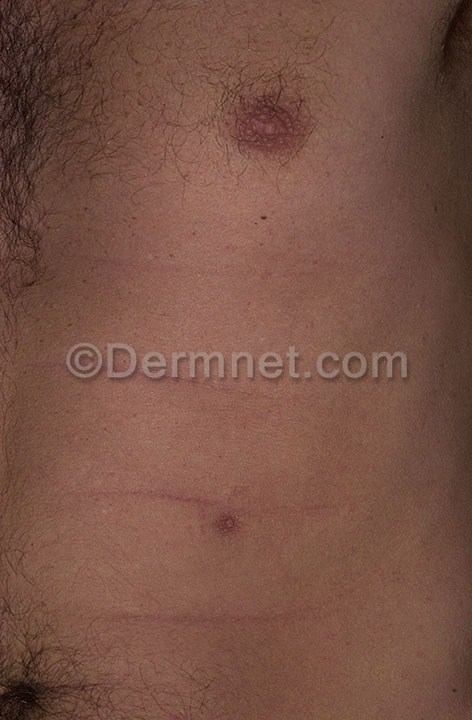
Disease: Seborrheic Keratoses and other Benign Tumors